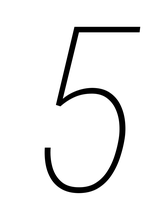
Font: Roboto-Italic_Condensed_Thin_Italic